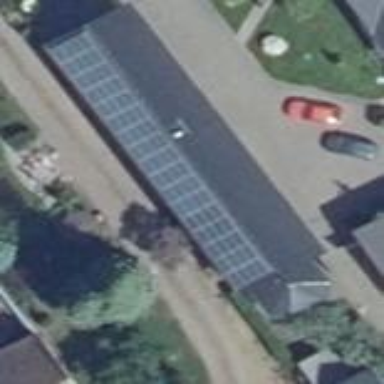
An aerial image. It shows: Building equipped with small solar photovoltaic panel for electricity generation.